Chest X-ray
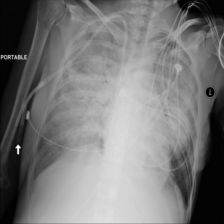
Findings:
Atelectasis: negative
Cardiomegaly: negative
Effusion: negative
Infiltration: negative
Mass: negative
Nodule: negative
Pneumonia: negative
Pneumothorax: negative
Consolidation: negative
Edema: positive
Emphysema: negative
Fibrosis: negative
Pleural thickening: negative
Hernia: negative